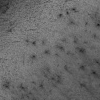
Atmospheric dust classification: not_dusty